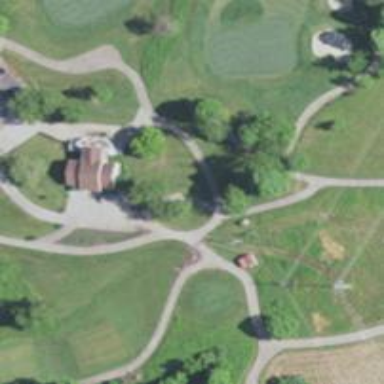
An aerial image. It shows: Pathway for golfing.